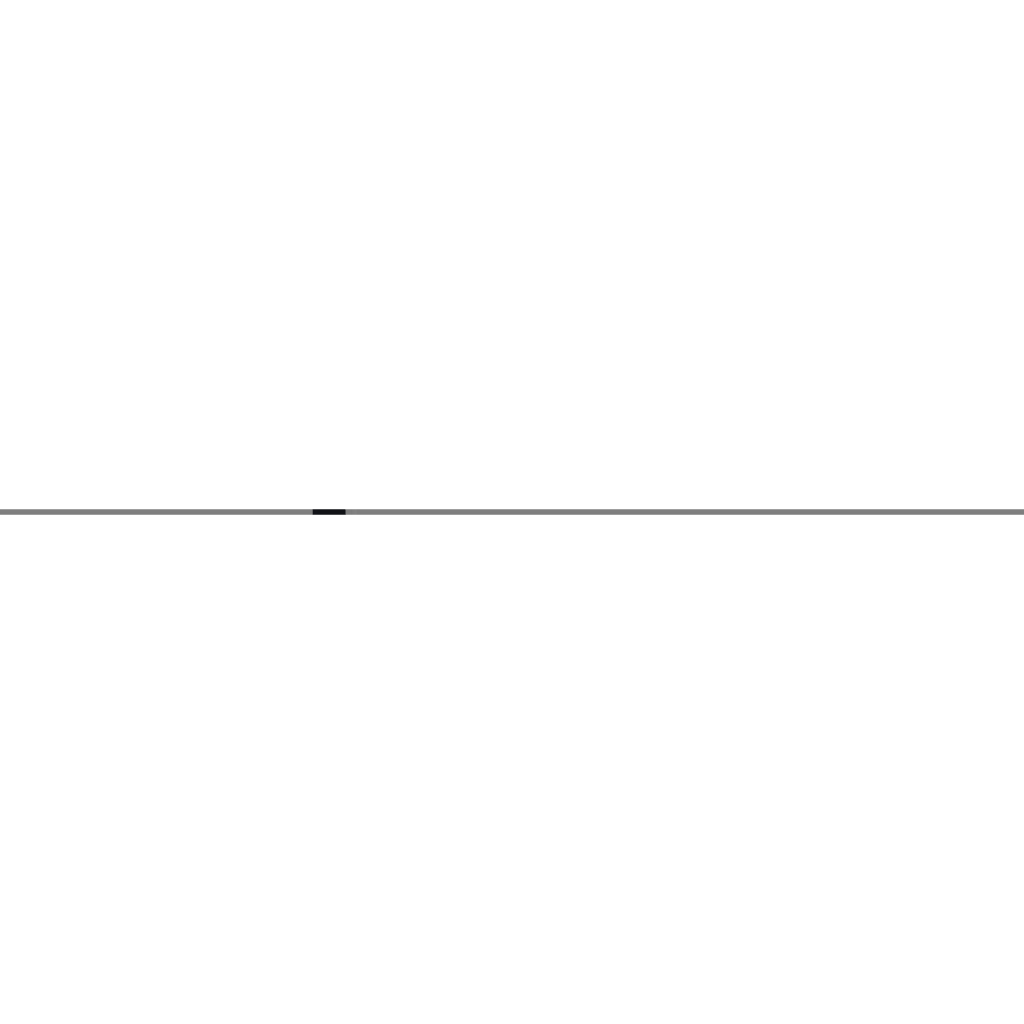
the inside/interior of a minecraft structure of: Minnesota Vikings Logo